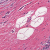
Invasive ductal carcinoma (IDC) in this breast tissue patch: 0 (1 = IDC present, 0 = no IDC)